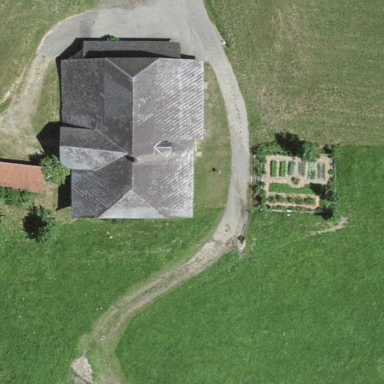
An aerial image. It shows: Farm building.